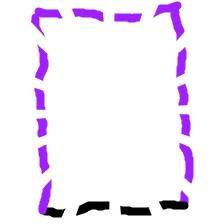
Shape: rectangle